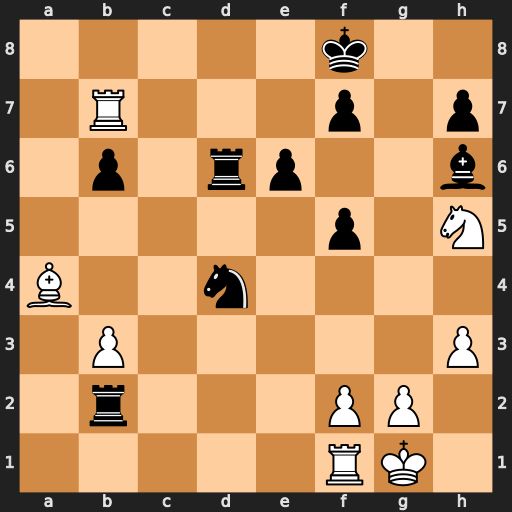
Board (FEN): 5k2/1R3p1p/1p1rp2b/5p1N/B2n4/1P5P/1r3PP1/5RK1
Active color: w
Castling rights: -
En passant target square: -
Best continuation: Rb8+ Rd8 Rxd8+